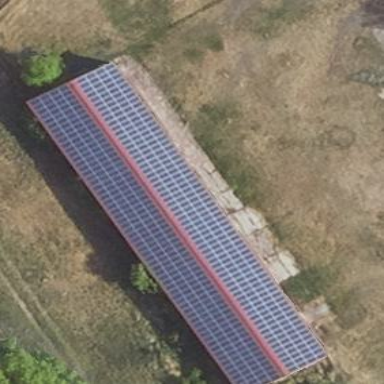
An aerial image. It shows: Building featuring small installation solar photovoltaic panel for electricity generation.